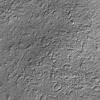
Atmospheric dust classification: not_dusty